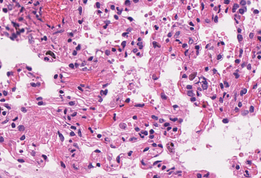
Tumor epithelial tissue: no
Tumor-associated stroma tissue: no
Normal tissue: yes